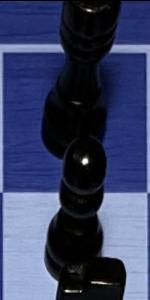
Label: Pawn_Black